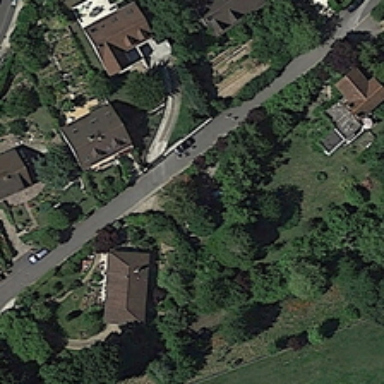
Many grey roofed houses are built on both sides of the road .